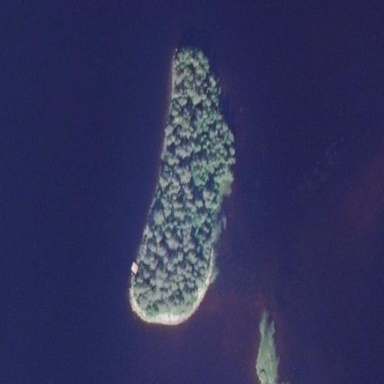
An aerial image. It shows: Image showing island.